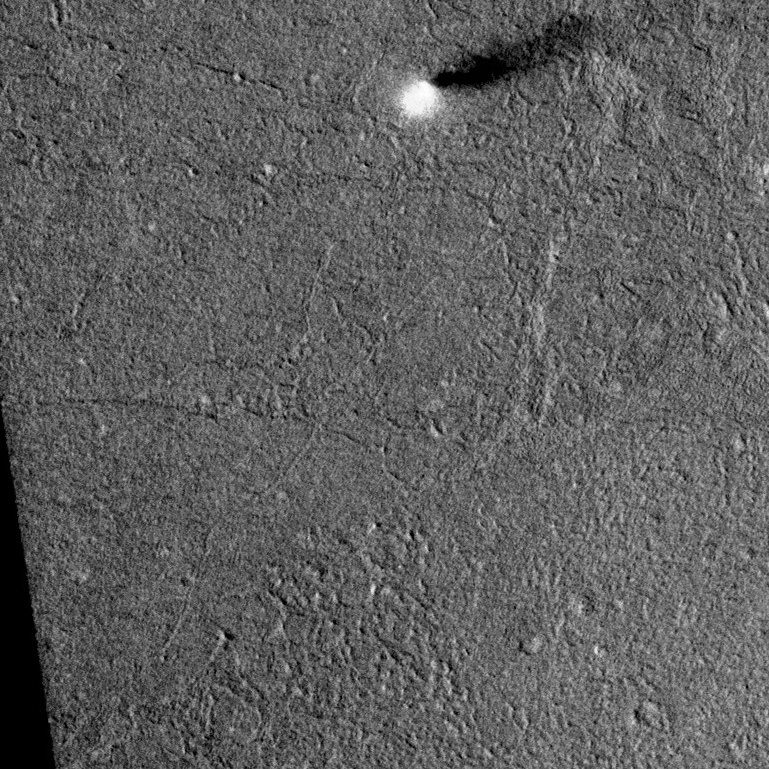
Label: dustdevil